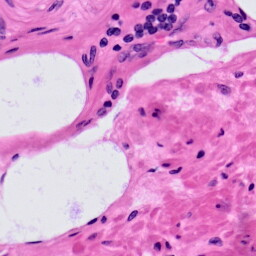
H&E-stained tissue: Prostate